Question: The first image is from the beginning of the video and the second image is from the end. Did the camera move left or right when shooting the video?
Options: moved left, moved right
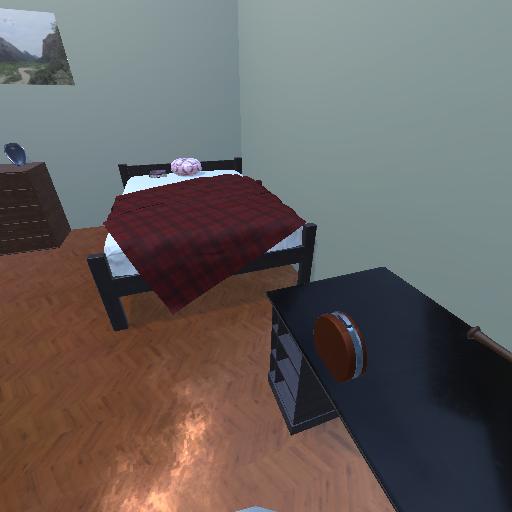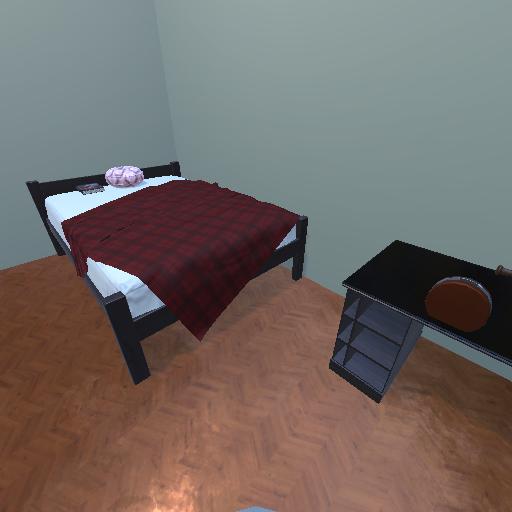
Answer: moved left